Question: I have a simple Symfony2 application with two entities: Municipality and Poi. There is a relation "One-To-Many" between Municipality and Pois (i.e: zero or more pois placed in one municipality), so the Entity files are like this:
'''
<?php
// Poc\PocBundle\Entity\Municipality.php
namespace Poc\PocBundle\Entity;
use Doctrine\ORM\Mapping as ORM;
/**
* Municipality
*
* @ORM\Table()
* @ORM\Entity(repositoryClass="Poc\PocBundle\Entity\MunicipalityRepository")
*/
class Municipality
{
/**
* @ORM\OneToMany(targetEntity="Poi", mappedBy="municipality")
*/
protected $pois;
public function __construct()
{
$this->pois = new \Doctrine\Common\Collections\ArrayCollection();
}
/**
* @var integer
*
* @ORM\Column(name="id", type="integer")
* @ORM\Id
* @ORM\GeneratedValue(strategy="AUTO")
*/
private $id;
/**
* @var string
*
* @ORM\Column(name="name", type="string", length=255)
*/
private $name;
/**
* Get id
*
* @return integer
*/
public function getId()
{
return $this->id;
}
/**
* Set name
*
* @param string $name
* @return Municipality
*/
public function setName($name)
{
$this->name = $name;
return $this;
}
/**
* Get name
*
* @return string
*/
public function getName()
{
return $this->name;
}
/**
* Add pois
*
* @param \Poc\PocBundle\Entity\Poi $pois
* @return Municipality
*/
public function addPois(\Poc\PocBundle\Entity\Poi $pois)
{
$this->pois[] = $pois;
return $this;
}
/**
* Remove pois
*
* @param \Poc\PocBundle\Entity\Poi $pois
*/
public function removePois(\Poc\PocBundle\Entity\Poi $pois)
{
$this->pois->removeElement($pois);
}
/**
* Get pois
*
* @return \Doctrine\Common\Collections\Collection
*/
public function getPois()
{
return $this->pois;
}
public function __toString()
{
return $this->name;
}
}
'''
'''
<?php
// Poc\PocBundle\Entity\Poi.php
namespace Poc\PocBundle\Entity;
use Doctrine\ORM\Mapping as ORM;
/**
* Poi
*
* @ORM\Table()
* @ORM\Entity(repositoryClass="Poc\PocBundle\Entity\PoiRepository")
*/
class Poi
{
/**
* @ORM\ManyToOne(targetEntity="Municipality", inversedBy="pois")
* @ORM\JoinColumn(name="municipality_id", referencedColumnName="id")
*/
protected $municipality;
/**
* @var integer
*
* @ORM\Column(name="id", type="integer")
* @ORM\Id
* @ORM\GeneratedValue(strategy="AUTO")
*/
private $id;
/**
* @var string
*
* @ORM\Column(name="name", type="string", length=255)
*/
private $name;
/**
* Get id
*
* @return integer
*/
public function getId()
{
return $this->id;
}
/**
* Set name
*
* @param string $name
* @return Poi
*/
public function setName($name)
{
$this->name = $name;
return $this;
}
/**
* Get name
*
* @return string
*/
public function getName()
{
return $this->name;
}
/**
* Set municipality
*
* @param \Poc\PocBundle\Entity\Municipality $municipality
* @return Poi
*/
public function setMunicipality(\Poc\PocBundle\Entity\Municipality $municipality = null)
{
$this->municipality = $municipality;
return $this;
}
/**
* Get municipality
*
* @return \Poc\PocBundle\Entity\Municipality
*/
public function getMunicipality()
{
return $this->municipality;
}
public function __toString()
{
return $this->name;
}
}
'''
At this point, I want to manage the One-To-Many relation between the municipality and their pois from the Municipality add/edit form in Sonata Admin.
I have followed the instructions explained in <URL> , so the MunicipalityAdmin class file is:
'''
<?php
namespace Poc\PocBundle\Admin;
use Sonata\AdminBundle\Admin\Admin;
use Sonata\AdminBundle\Form\FormMapper;
use Sonata\AdminBundle\Datagrid\DatagridMapper;
use Sonata\AdminBundle\Datagrid\ListMapper;
use Sonata\AdminBundle\Show\ShowMapper;
class MunicipalityAdmin extends Admin
{
protected function configureListFields(ListMapper $listMapper)
{
$listMapper
->addIdentifier('name')
->add('_action', 'actions', array(
'actions' => array(
'show' => array(),
'edit' => array(),
)
))
;
}
protected function configureFormFields(FormMapper $formMapper)
{
$formMapper
->add('name')
->add('pois', 'sonata_type_collection', array(), array(
'edit' => 'inline',
'inline' => 'table',
'sortable' => 'position'
))
;
}
}
'''
The form I am trying to get is an add/edit form where I can define de name of the municipality and add/remove associated pois from the Poi entity, but what I actually get is a form where I can define the name of the municipality, and manage the Poi entity in a kind of sub-form.
This screenshoot describe the result --> <URL>
I mean, in this way, I can add new Pois and relations with any municipality (i.e: Los Angeles), but what I'm trying to get is a list of al pois that are related to this municipality and the posibility to:
- -
I've seen the way to manage this in the reverse way, selecting the Municipality related to each Poi in the Poi add/edit form (Many-to-one), but I wonder if is there any way to manage this relations in the other entity.
Can I do this in SonataAdmin? Any clue?
I've got the way to show widget that I am looking for, by definining the form in this way:
'''
protected function configureFormFields(FormMapper $formMapper)
{
$formMapper
->add('name')
->add('pois', null, array(), array(
'edit' => 'inline',
'inline' => 'table',
'sortable' => 'position'
))
;
}
'''
What I did is to change 'sonata_type_collection' for null value. Now I get a form like this screenshot -->
... that as just the behavior I want.
Initially, the additions in this widget (i.e: add new pois to a municipality), didn't persist. Thanks to the comment of Radomir Wojtera, I realized that there was methods not implemented in my Municipality Entity class (setPois, addPoi and removePoi).
I added this methods ...
'''
public function setPois($pois)
{
if (count($pois) > 0) {
foreach ($pois as $i) {
$this->addPoi($i);
}
}
return $this;
}
public function addPoi(\Poc\PocBundle\Entity\Poi $poi)
{
$poi->setMunicipality($this);
$this->pois->add($poi);
}
public function removePoi(\Poc\PocBundle\Entity\Poi $poi)
{
$this->pois->removeElement($poi);
}
'''
... and now I'm able to grab new Pois for a Municipality, but when I remove some Pois, they did't disassociate. so I can add relations, but not remove.
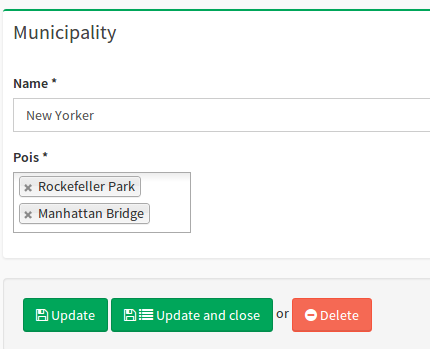
Answer: Finally I can resolve the second issue (removing Poi from a Municipality didn't work) by setting orphanRemoval=true in Entity configuration
'''
class Municipality
{
/**
* @ORM\OneToMany(targetEntity="Poi", mappedBy="municipality", cascade={"persist"}, orphanRemoval=true))
*/
protected $pois;
...
'''
The first issue is solved as commented in the question update.